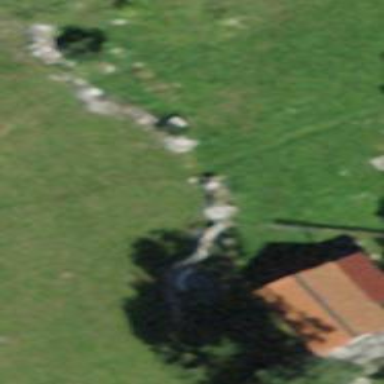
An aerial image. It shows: Dry stone wall barrier.